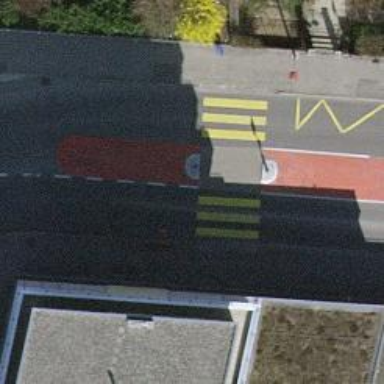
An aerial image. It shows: Uncontrolled crossing with central island on the road.